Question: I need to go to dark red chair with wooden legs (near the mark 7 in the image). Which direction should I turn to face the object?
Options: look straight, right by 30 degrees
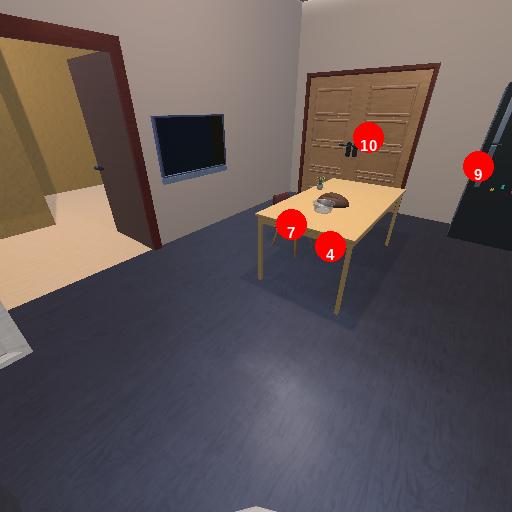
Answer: look straight